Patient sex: M
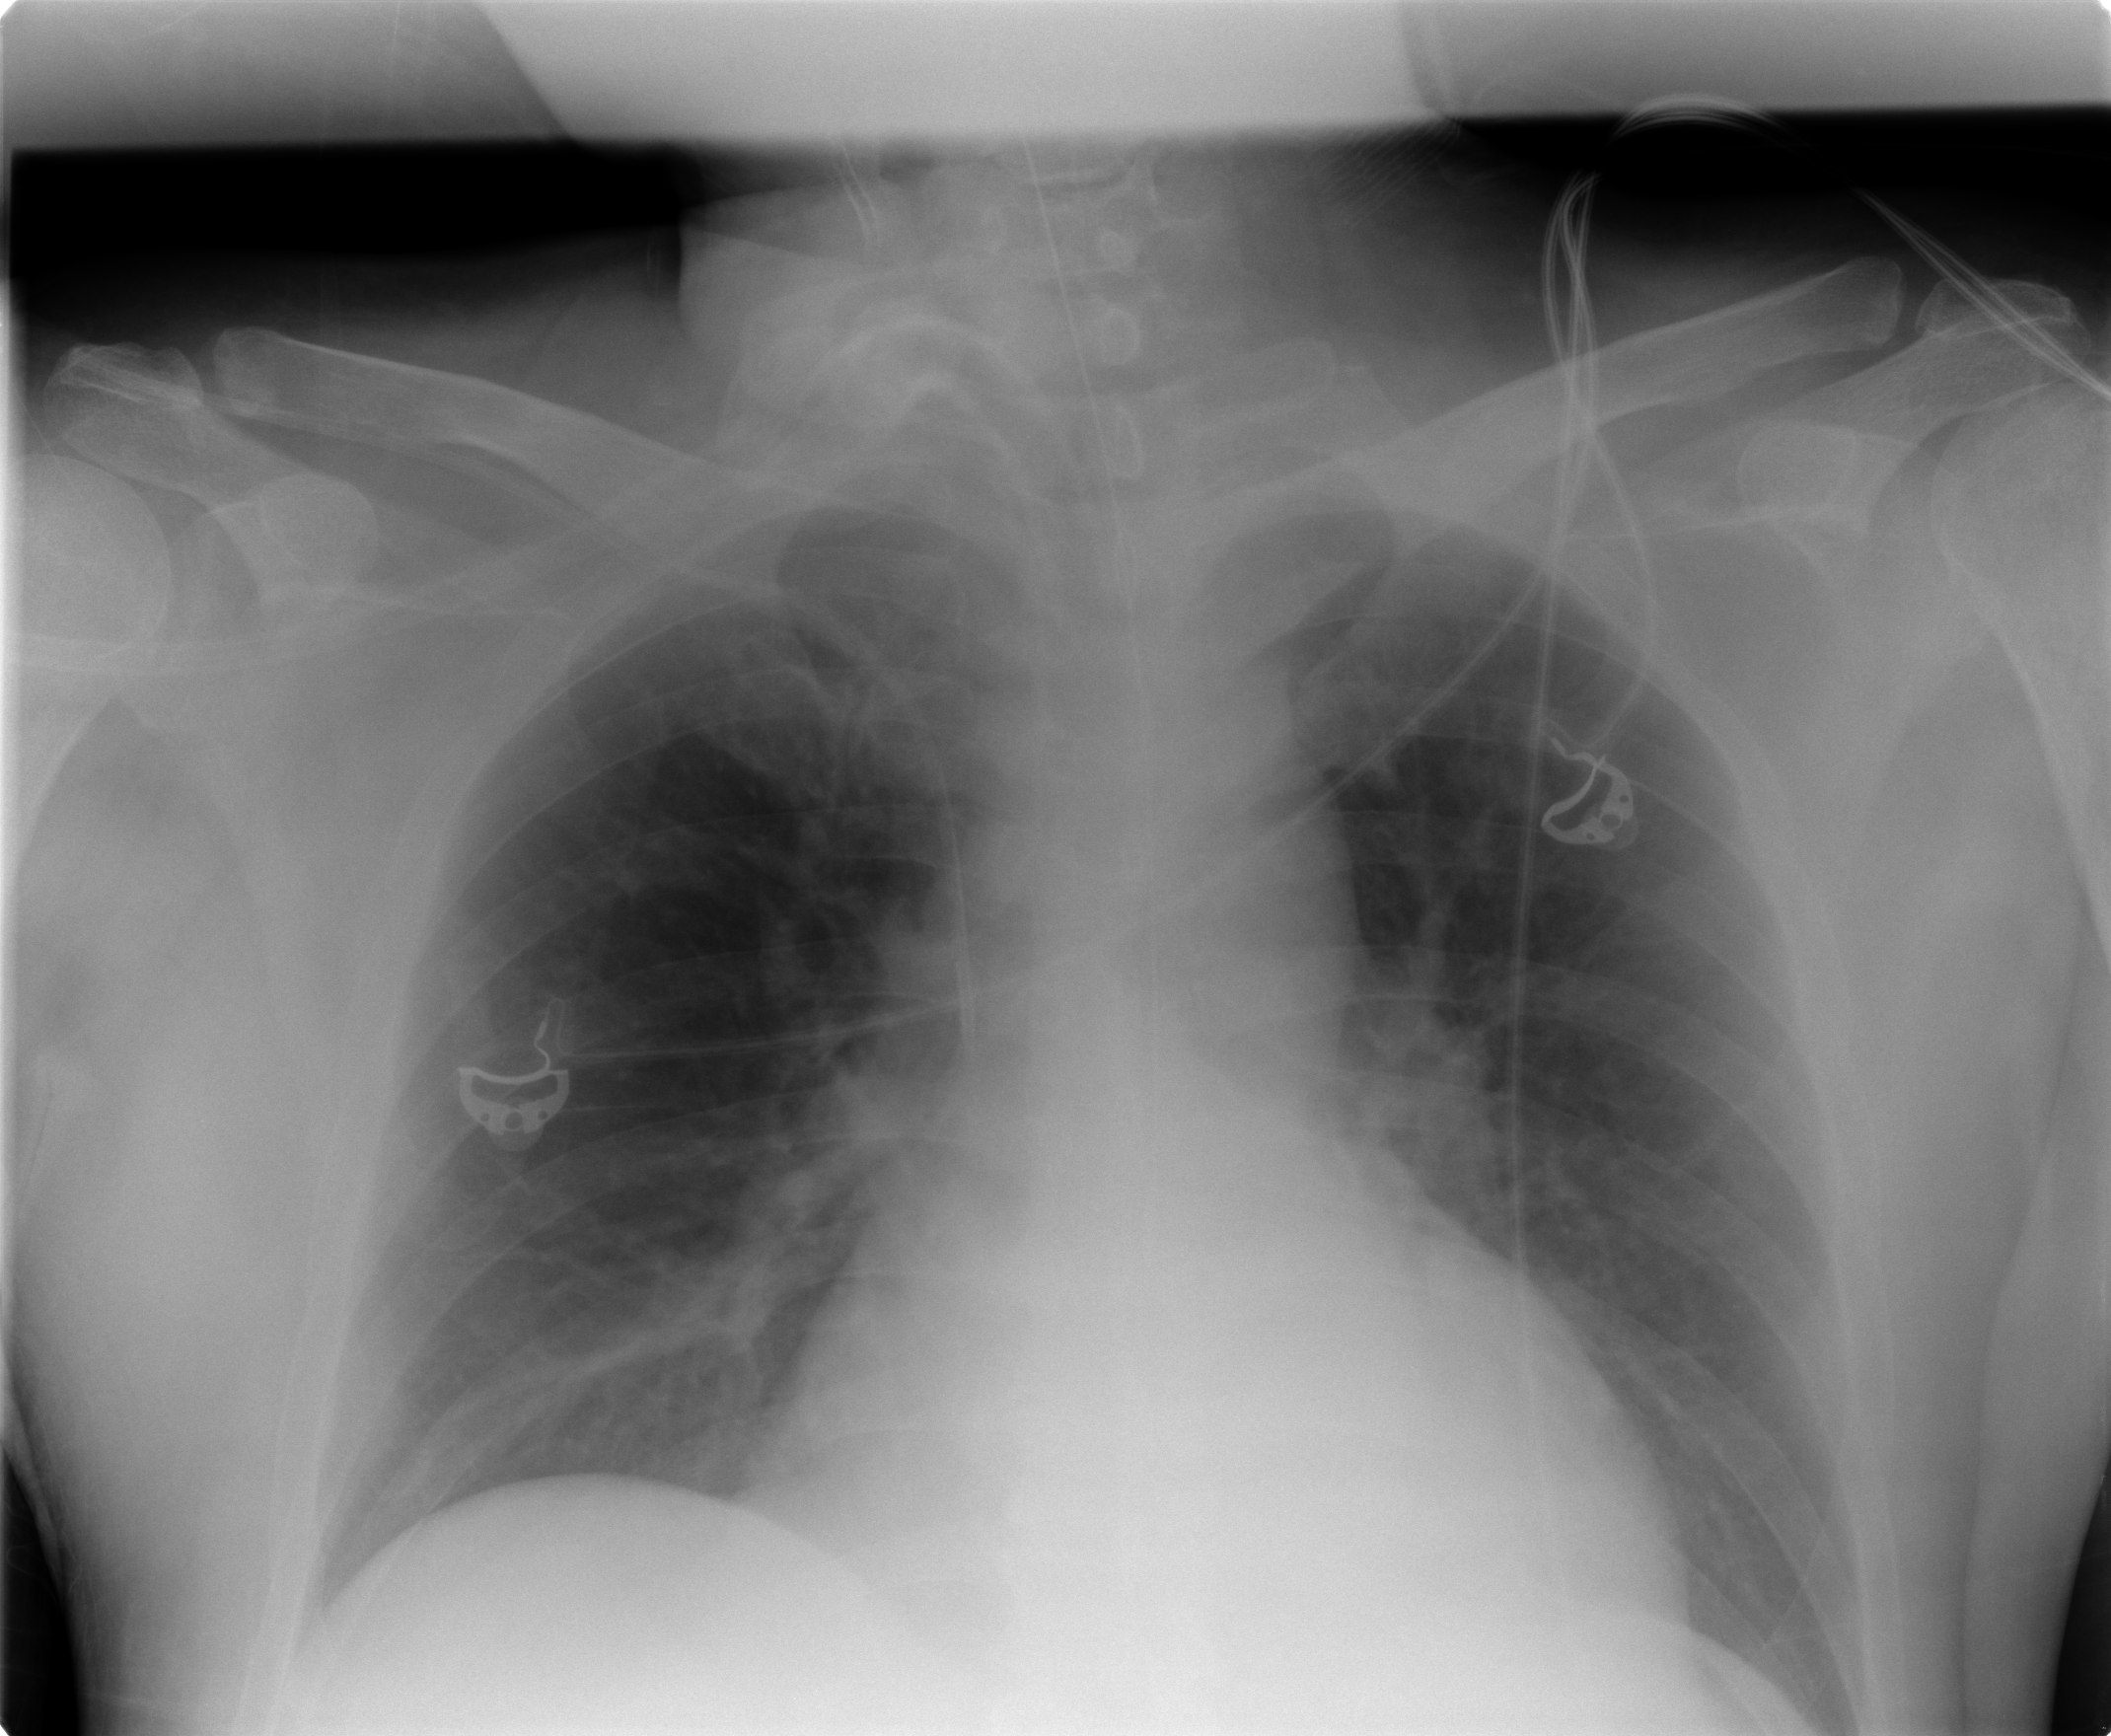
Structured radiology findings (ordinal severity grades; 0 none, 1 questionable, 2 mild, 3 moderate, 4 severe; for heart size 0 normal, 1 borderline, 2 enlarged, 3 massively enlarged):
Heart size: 1
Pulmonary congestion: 0
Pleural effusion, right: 0
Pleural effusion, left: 0
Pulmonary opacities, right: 0
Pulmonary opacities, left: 0
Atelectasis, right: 1
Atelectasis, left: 0